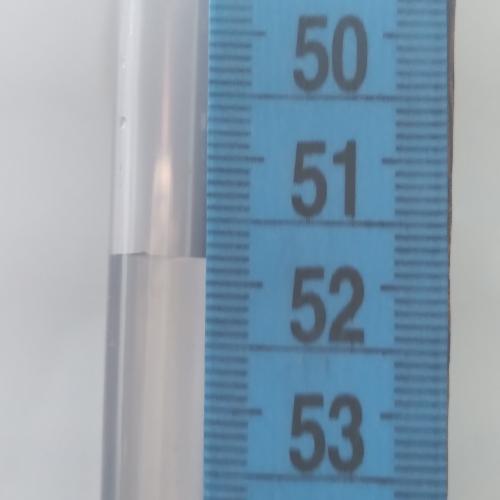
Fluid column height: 51.8 cm